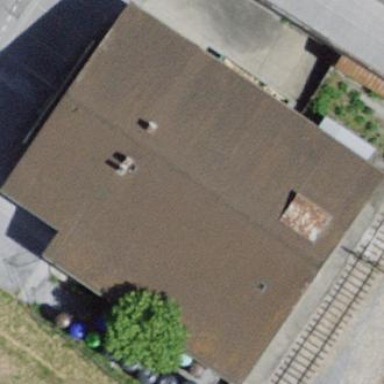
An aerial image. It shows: Transportation building with gabled roof.